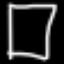
Label: square